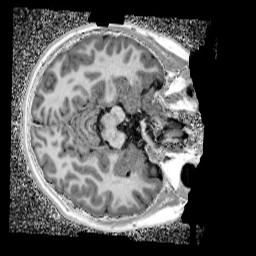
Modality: UNIT1_denoised
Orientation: axial
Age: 13
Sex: female
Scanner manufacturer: siemens
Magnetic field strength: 3 T
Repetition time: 4 s
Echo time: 0.00299 s